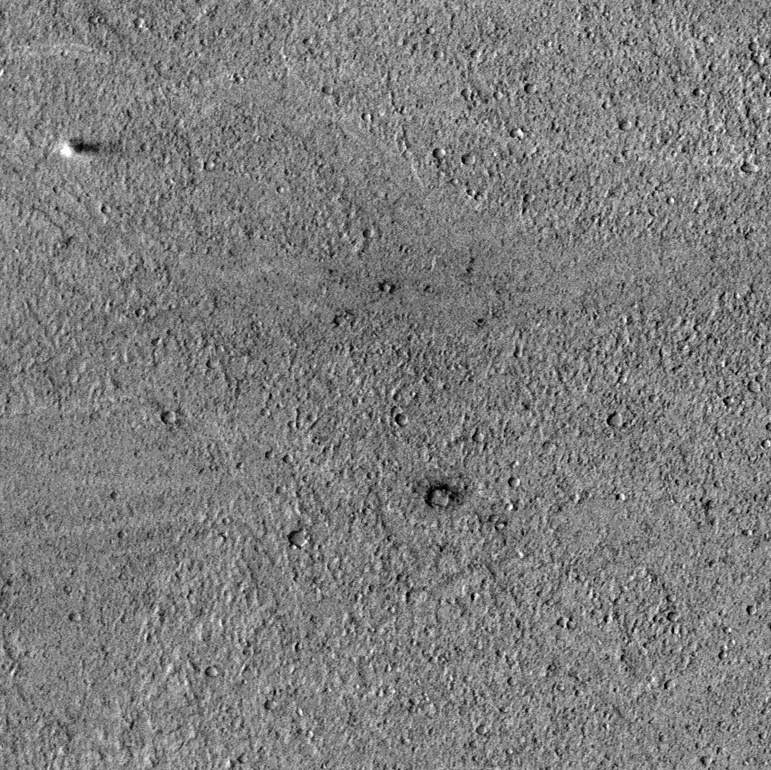
Label: dustdevil